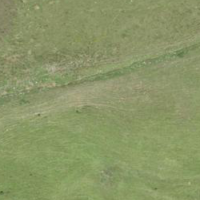
EUNIS habitat code: 23
Species observed at this site:
Rumex alpinus